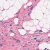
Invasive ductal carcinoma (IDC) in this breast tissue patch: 1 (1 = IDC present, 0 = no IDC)